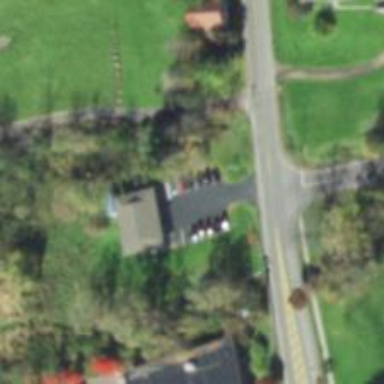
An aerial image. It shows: Veterinary facility.